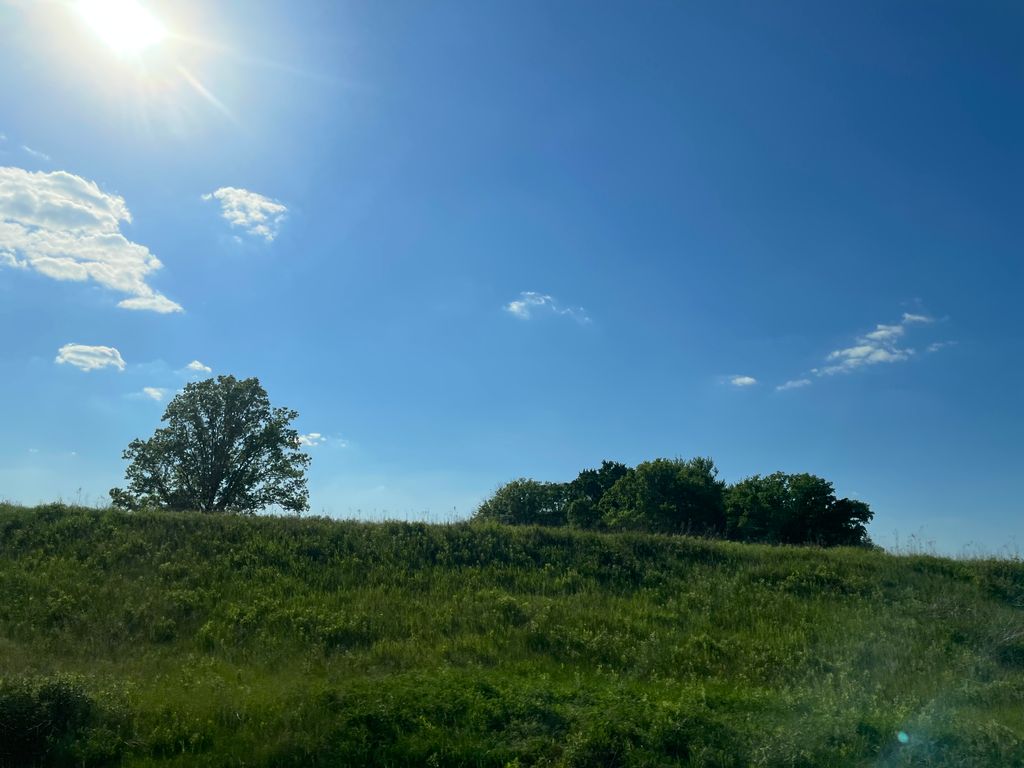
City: kitchener-waterloo